Here is the time-frequency representation (spectrogram) of a rolling-element bearing's vibration measurement. Based on the visible evidence, which condition applies: normal, inner_race, outer_race, ball?
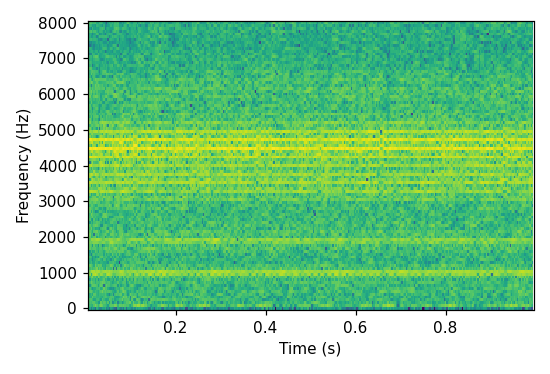
Answer: outer_race